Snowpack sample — Rabbit Ears Pass, Jackson County, Colorado, USA (12/17/25, 1:08 PM MST)
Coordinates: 40.387, -106.625
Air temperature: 34 °F
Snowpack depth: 46 cm
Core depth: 20 cm
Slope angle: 6°, slope face: 165°
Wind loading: medium
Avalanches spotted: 0
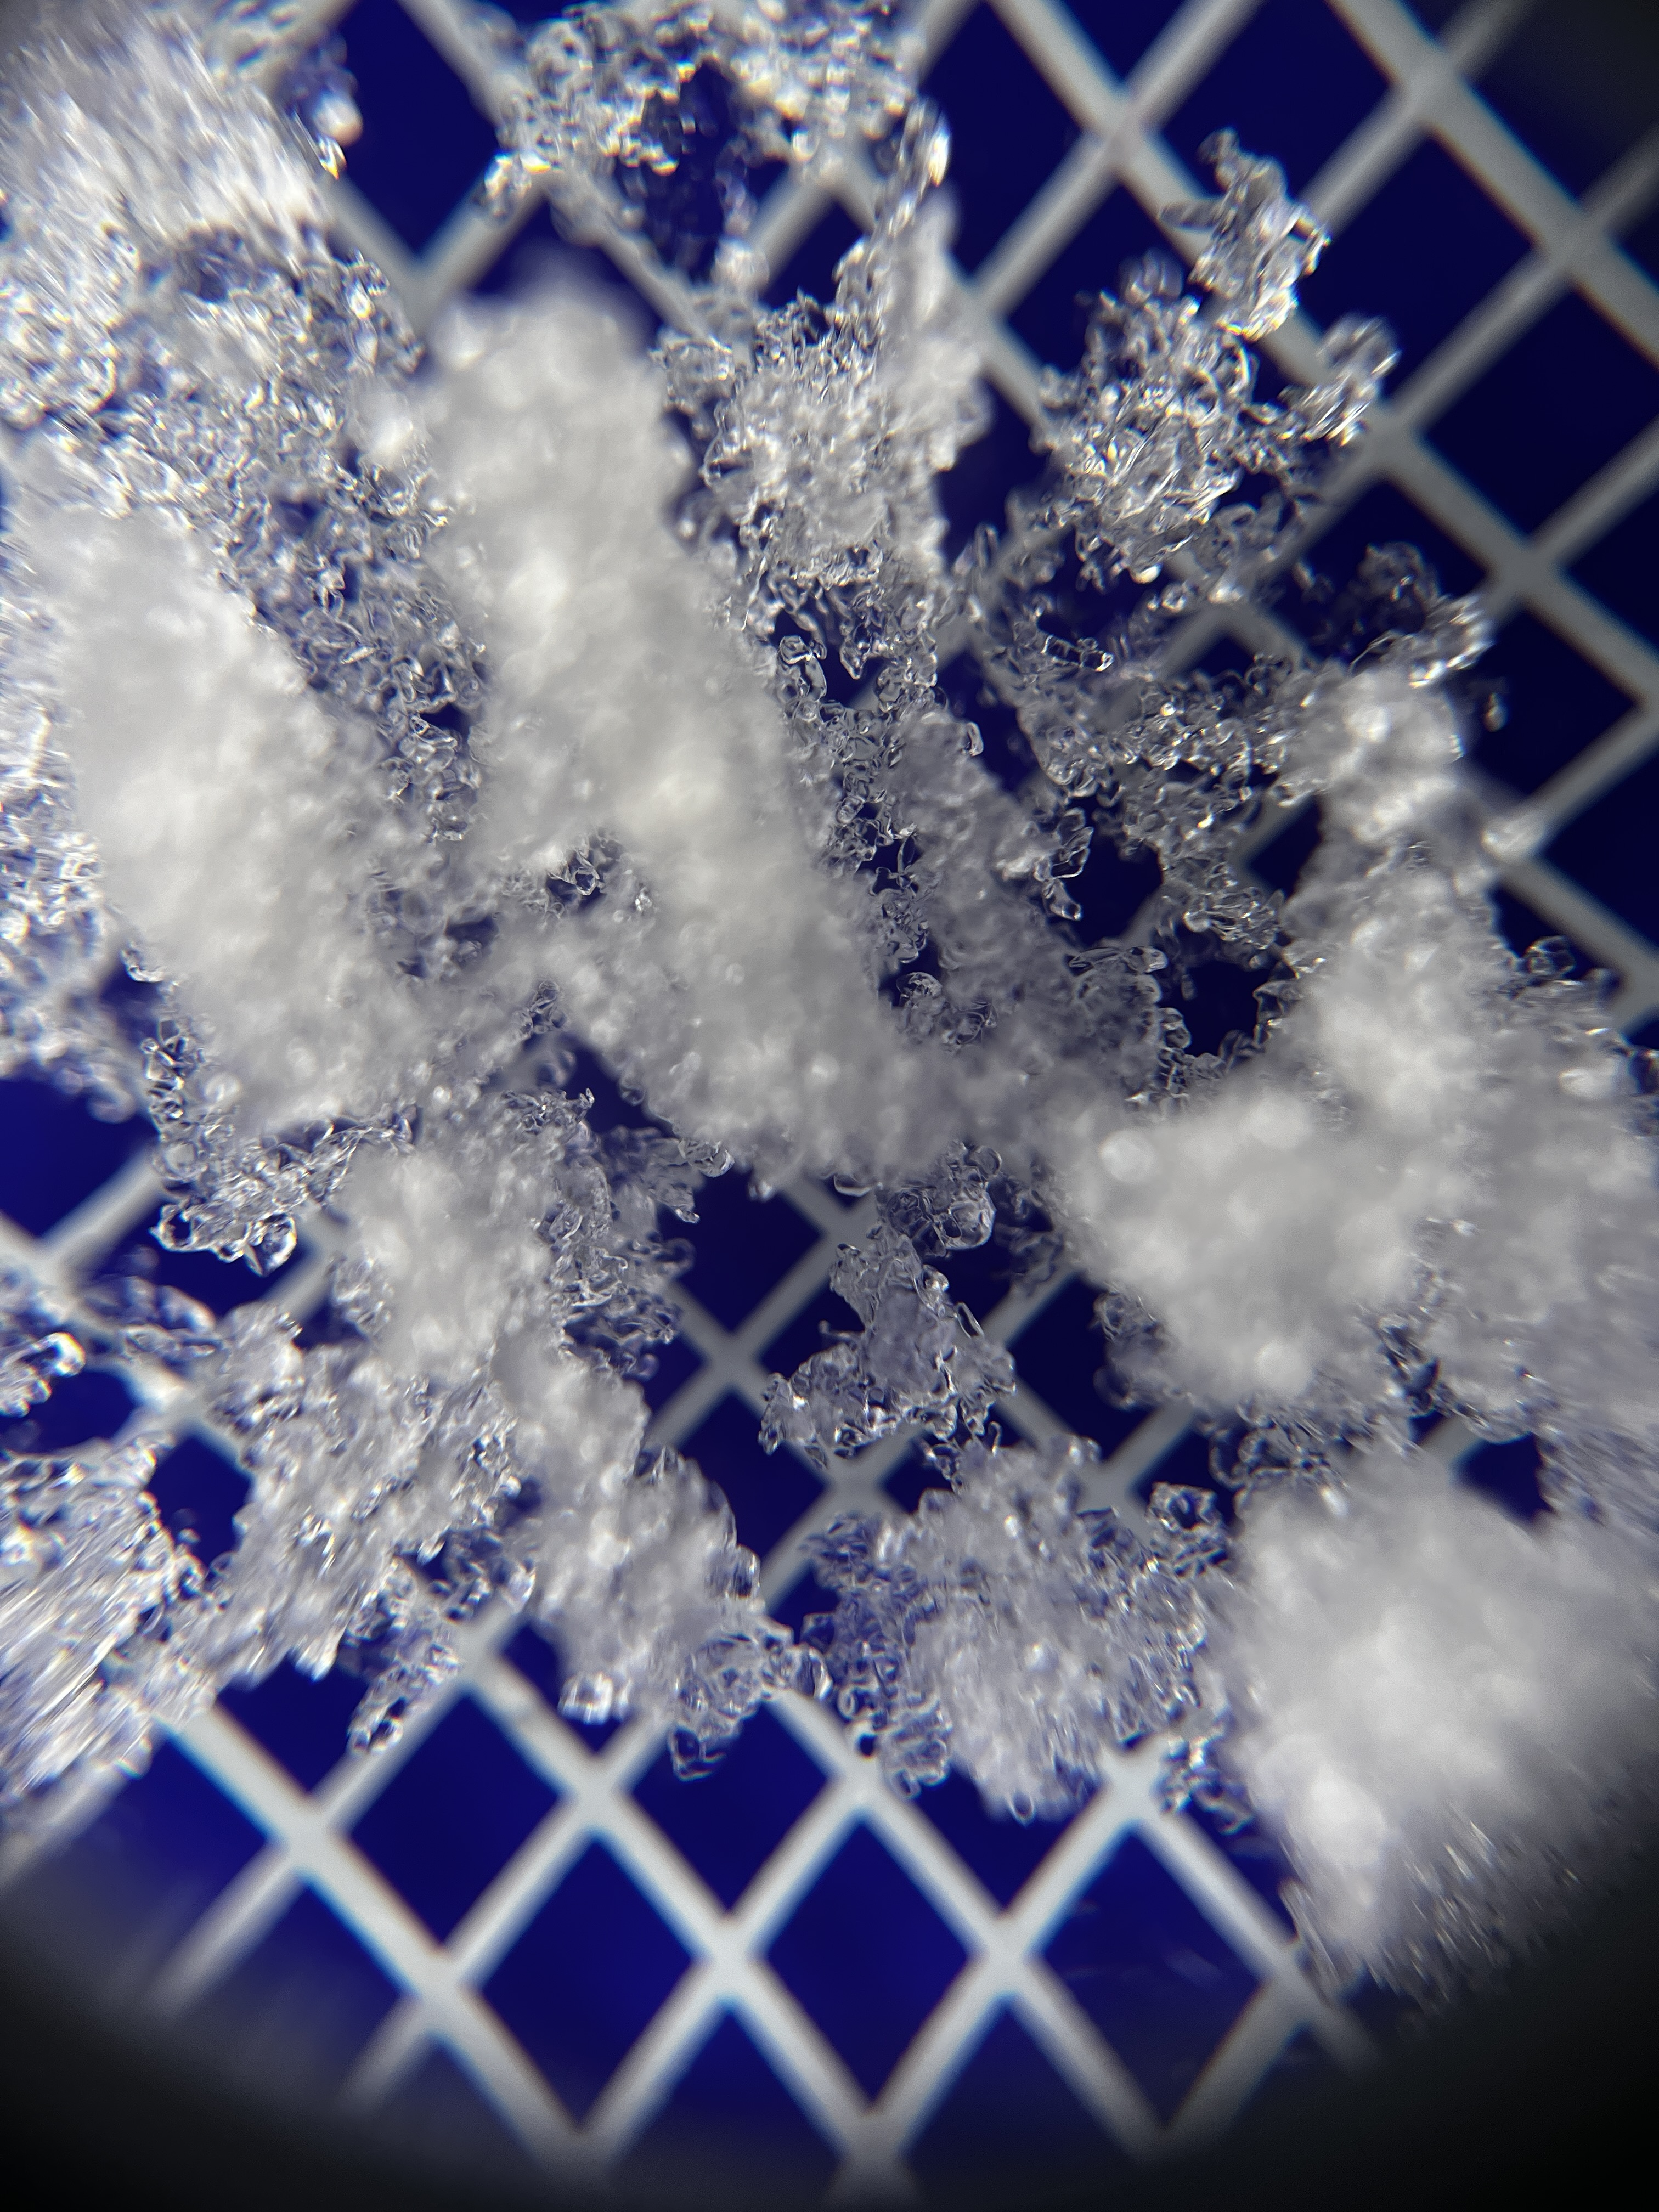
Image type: magnified_profile
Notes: No avalanches spotted nearby, although collected in a meadowy area with minimal risk on this face of the pass.